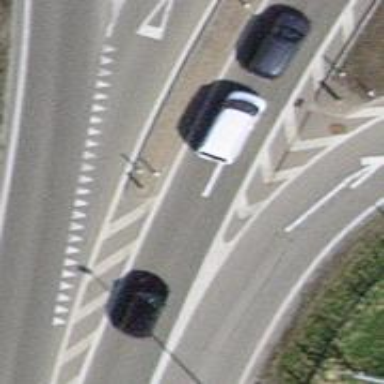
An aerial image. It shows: Asphalt trunk link motorroad.